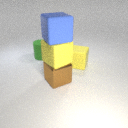
large yellow rubber cube above large brown metal cube